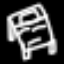
Label: bed